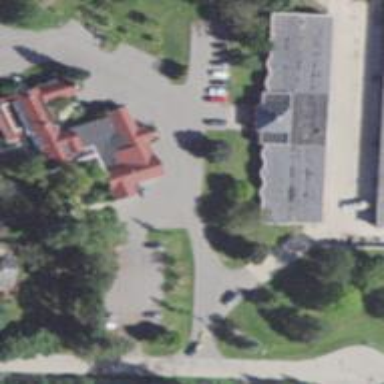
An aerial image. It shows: Public townhall.